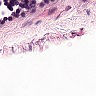
Metastatic tissue present: no